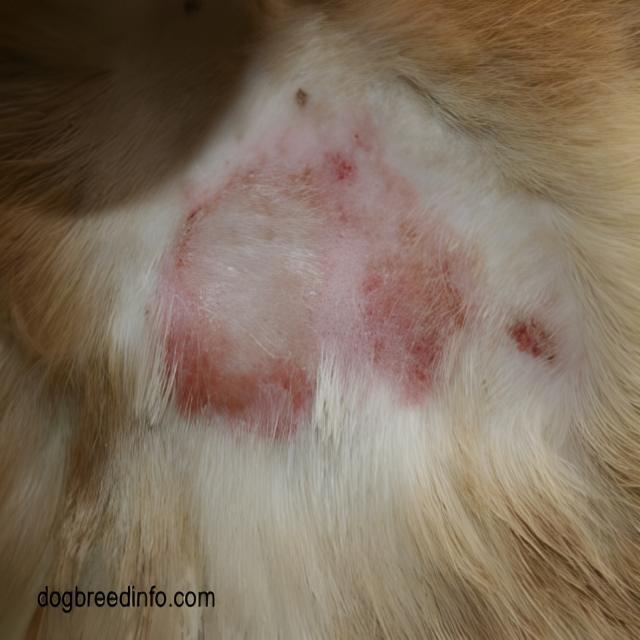
Canine ringworm (Dermatophytosis) — fungal infection caused by Microsporum or Trichophyton. Presents with circular alopecia, scaling, crusting, and broken hairs.